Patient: sex F, age 61
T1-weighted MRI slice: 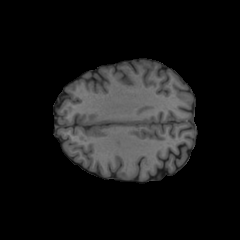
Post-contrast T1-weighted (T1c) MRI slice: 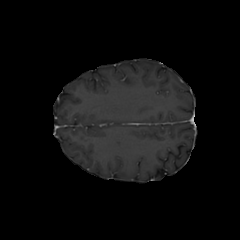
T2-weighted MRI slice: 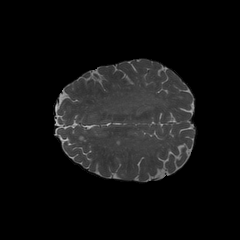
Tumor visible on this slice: no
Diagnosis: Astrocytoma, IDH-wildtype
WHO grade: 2